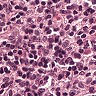
Metastatic tissue present: no